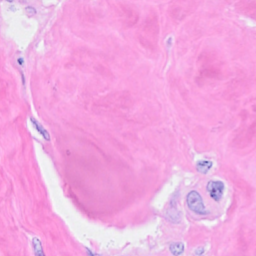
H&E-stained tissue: Breast